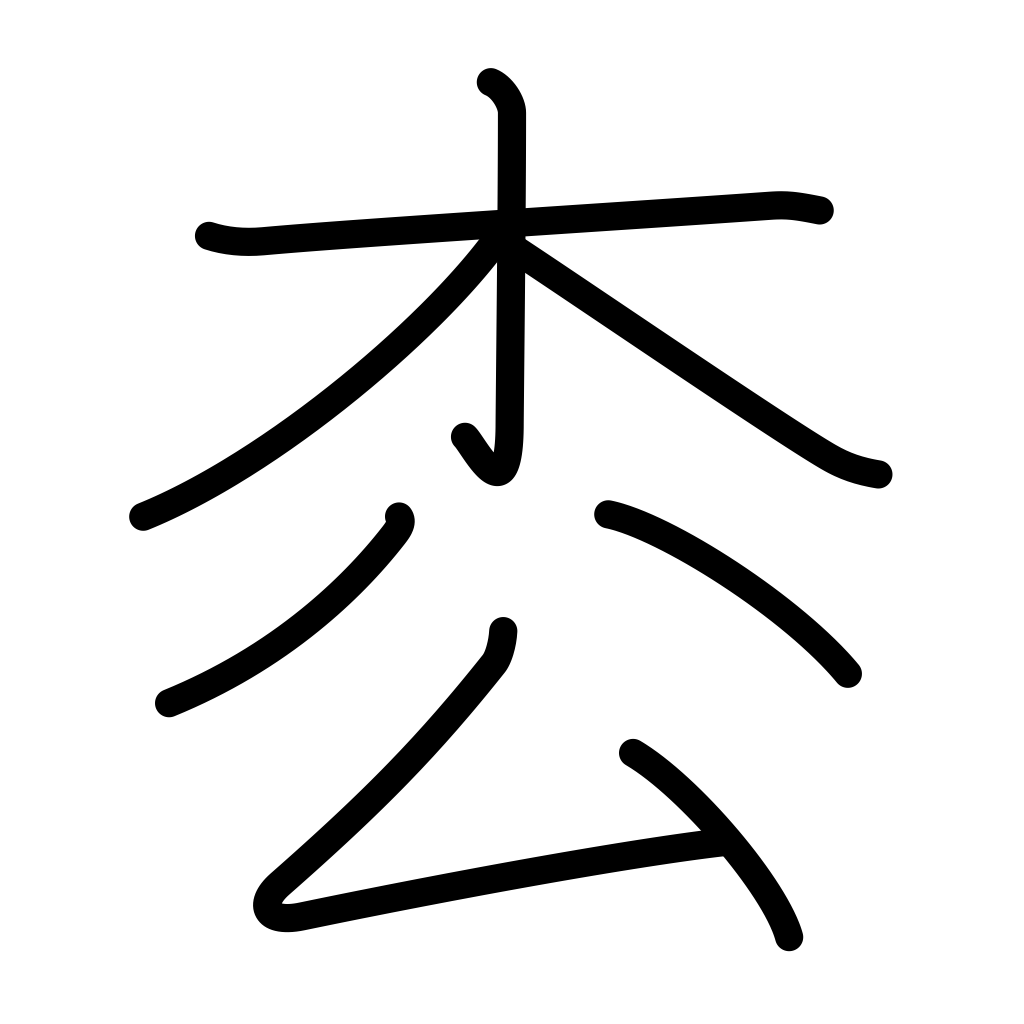
Meaning: pine tree, fir tree